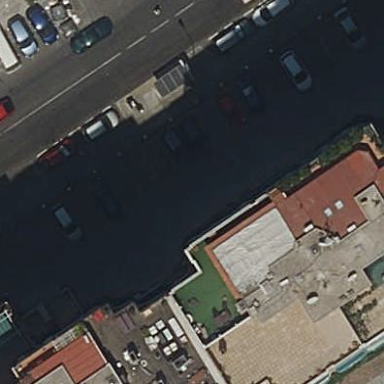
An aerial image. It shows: Building dedicated to swimming activities.